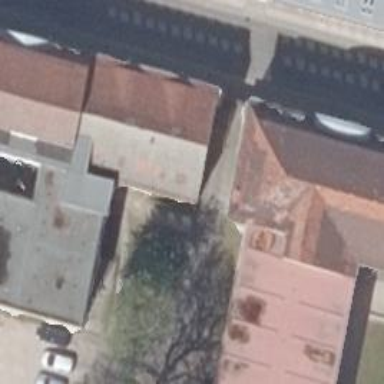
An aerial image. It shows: Civic building with gabled roof made of roof tiles. It houses police offices.